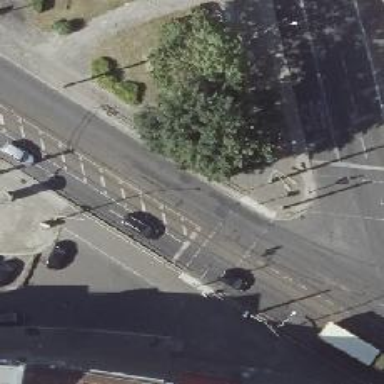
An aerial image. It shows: Secondary road with asphalt surface and separate sidewalks on both sides.